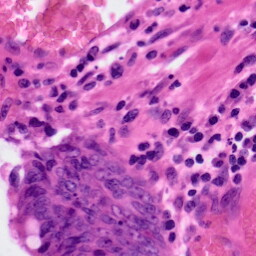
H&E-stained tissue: Colon